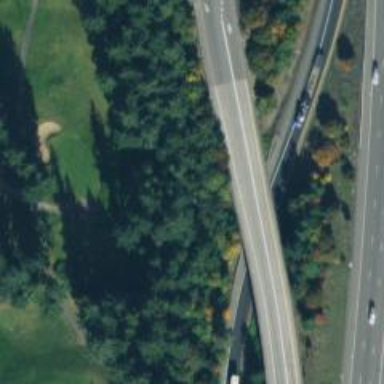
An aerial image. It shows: Motorway link.